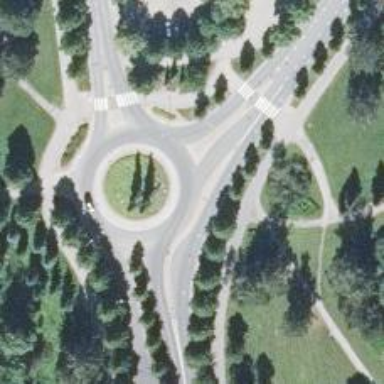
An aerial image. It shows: Primary highway with roundabout junction.